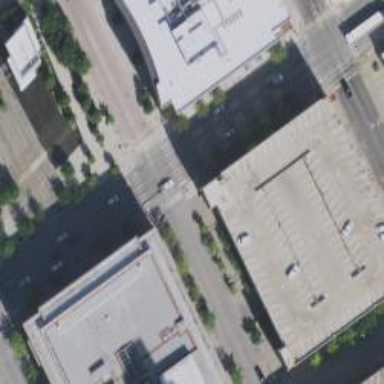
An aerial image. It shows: Multi-storey parking building.